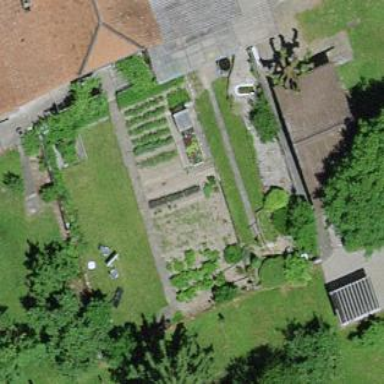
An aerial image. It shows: Garden area designated for leisure land.